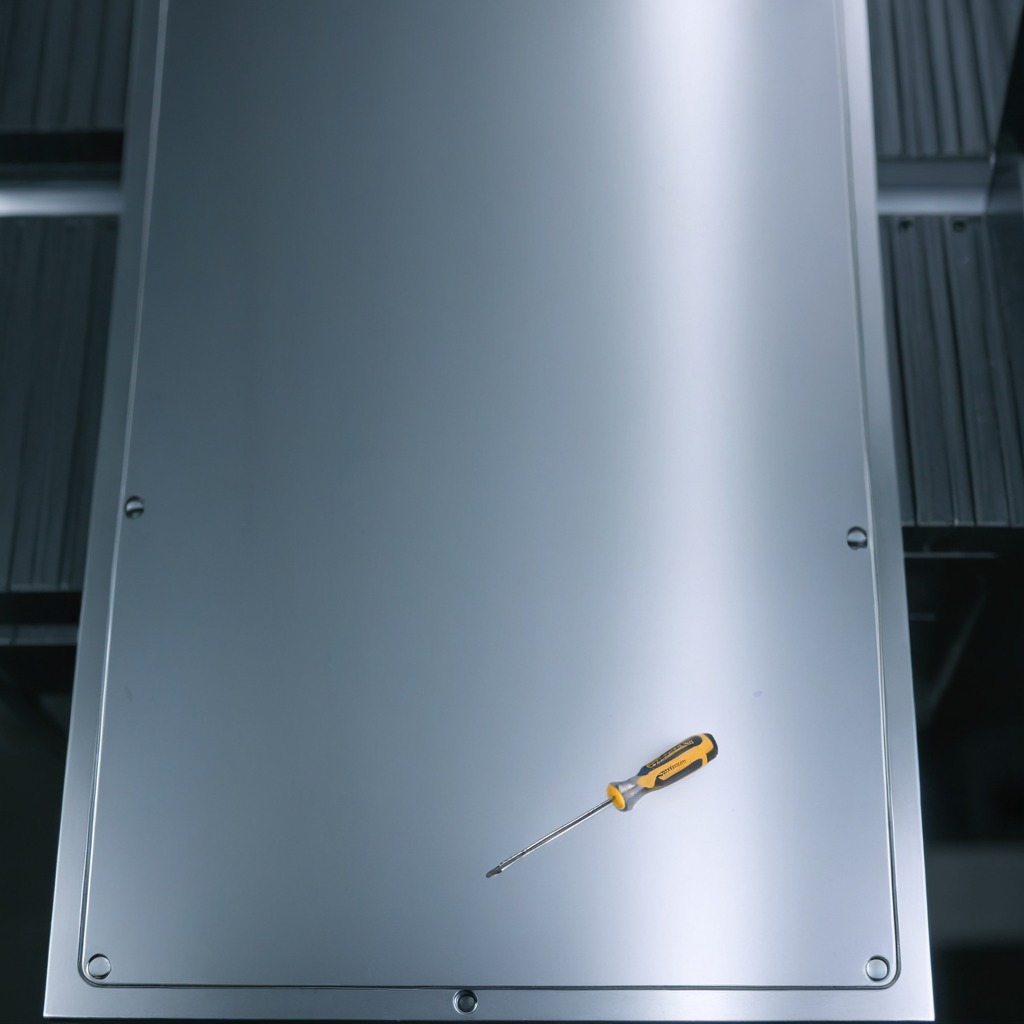
A screwdriver lies on a metal table in a machine shop under fluorescent lights.